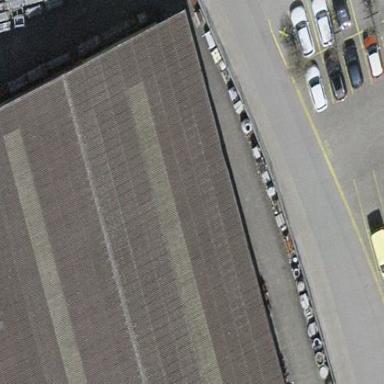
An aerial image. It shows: View of roof of building.